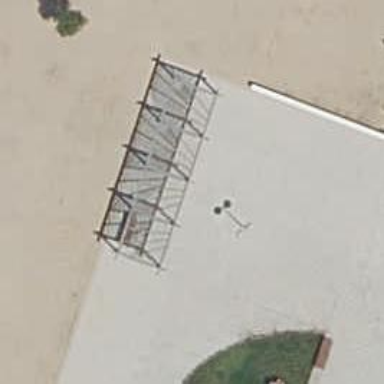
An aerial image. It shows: Bench.